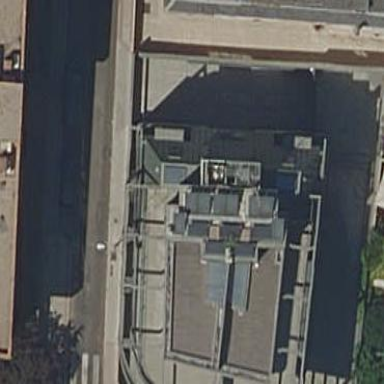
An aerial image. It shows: Building with apartments featuring unique double saltbox roof shape.